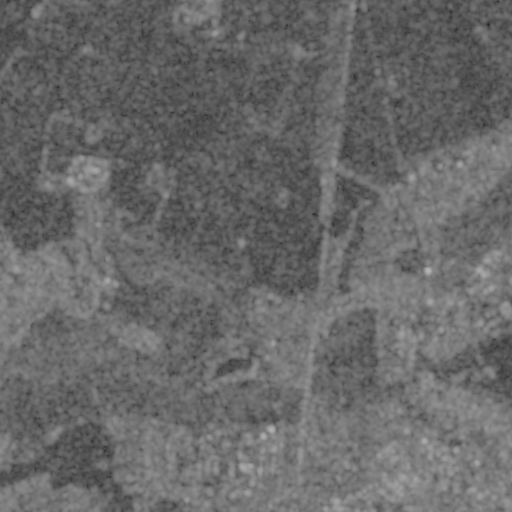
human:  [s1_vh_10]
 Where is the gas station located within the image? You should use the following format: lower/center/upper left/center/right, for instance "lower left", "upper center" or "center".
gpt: The gas station is located in the lower right of the image.
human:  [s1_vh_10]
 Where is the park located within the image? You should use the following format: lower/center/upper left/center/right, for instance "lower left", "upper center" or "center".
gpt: The park is located in the lower of the image.
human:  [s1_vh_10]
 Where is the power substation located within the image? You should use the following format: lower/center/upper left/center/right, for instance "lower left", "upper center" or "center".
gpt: The power substation is located in the center right of the image.
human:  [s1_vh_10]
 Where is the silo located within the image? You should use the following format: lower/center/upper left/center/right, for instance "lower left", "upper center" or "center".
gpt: The silo is located in the center right of the image.
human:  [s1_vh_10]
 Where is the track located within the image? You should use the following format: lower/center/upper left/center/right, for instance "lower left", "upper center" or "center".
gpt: The track is located in the lower of the image.
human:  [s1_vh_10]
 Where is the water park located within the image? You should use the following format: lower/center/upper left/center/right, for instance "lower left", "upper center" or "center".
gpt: The water park is located in the lower center of the image.
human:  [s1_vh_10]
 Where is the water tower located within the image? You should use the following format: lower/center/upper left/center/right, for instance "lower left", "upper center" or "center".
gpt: The water tower is located in the lower right of the image.
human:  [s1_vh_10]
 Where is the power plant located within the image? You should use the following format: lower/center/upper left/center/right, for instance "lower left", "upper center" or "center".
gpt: There is no power plant in the image.

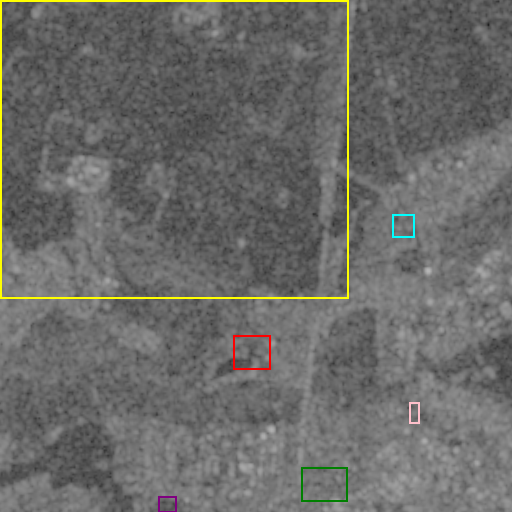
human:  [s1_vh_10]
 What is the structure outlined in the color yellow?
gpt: The structure outlined in yellow is a crop field.
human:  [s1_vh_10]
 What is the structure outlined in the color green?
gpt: The structure outlined in green is a park.
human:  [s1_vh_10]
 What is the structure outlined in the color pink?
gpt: The structure outlined in pink is a parking lot.
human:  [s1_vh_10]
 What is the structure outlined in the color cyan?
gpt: The structure outlined in cyan is a power substation.
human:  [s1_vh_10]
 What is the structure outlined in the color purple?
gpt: The structure outlined in purple is a track.
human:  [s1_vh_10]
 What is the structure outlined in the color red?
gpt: The structure outlined in red is a water park.
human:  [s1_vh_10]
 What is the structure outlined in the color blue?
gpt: There is no blue outline.